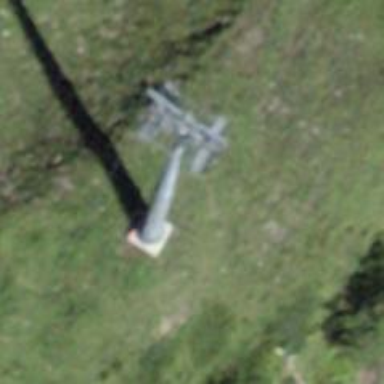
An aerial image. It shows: Pylon used for aerialway.